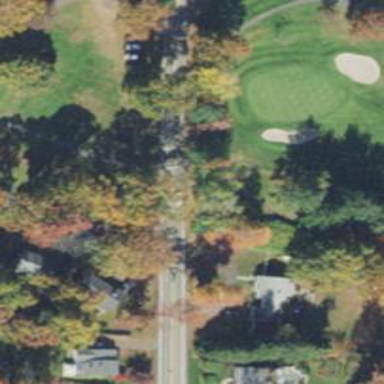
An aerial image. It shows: Path for both roads and golfers.